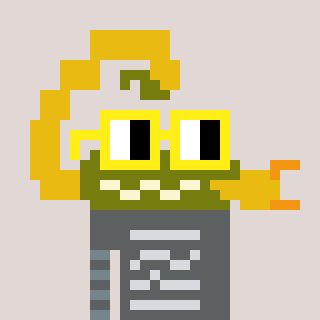
a pixel art character with square yellow glasses, a scorpion-shaped head and a gold-colored body on a warm background